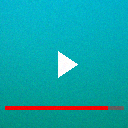
Screen state: on